Aerial crown-view tile of a tropical tree (Barro Colorado Island, Panama), acquired 20241112:
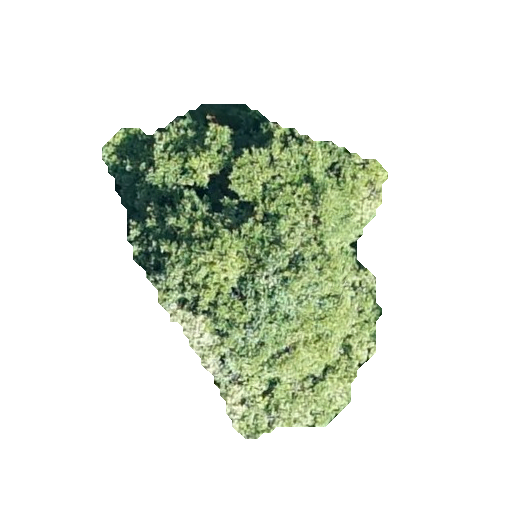
Species: Alseis blackiana
GBIF accepted scientific name: Alseis blackiana
Crown area: 97.449 m²